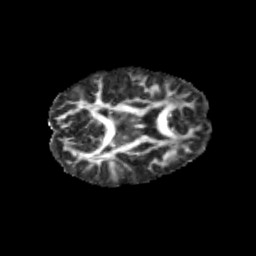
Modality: FA
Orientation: axial
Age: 9
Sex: male
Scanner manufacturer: siemens
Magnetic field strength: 3 T
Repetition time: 3.8 s
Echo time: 0.07 s